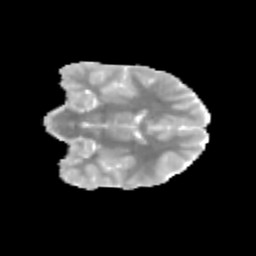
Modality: MD
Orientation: coronal
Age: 9
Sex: female
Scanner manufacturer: siemens
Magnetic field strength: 3 T
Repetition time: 3.8 s
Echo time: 0.07 s